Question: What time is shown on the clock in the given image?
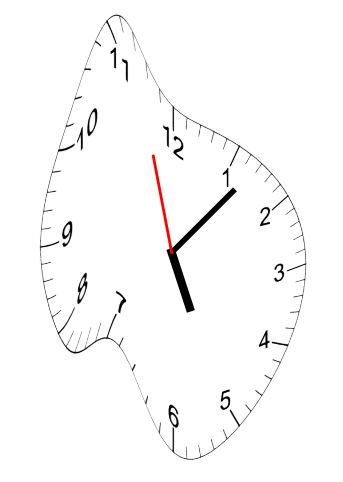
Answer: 05:06:57